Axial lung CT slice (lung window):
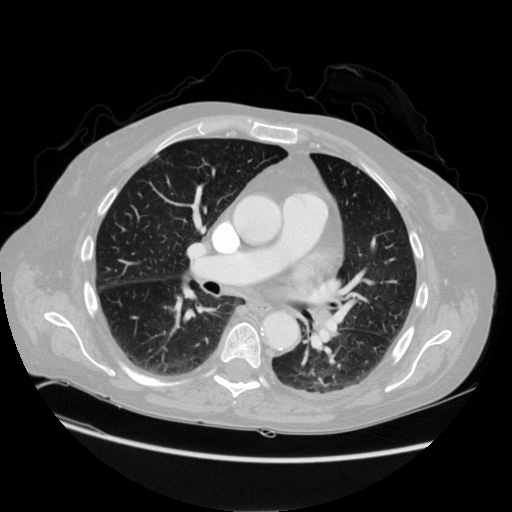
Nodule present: no